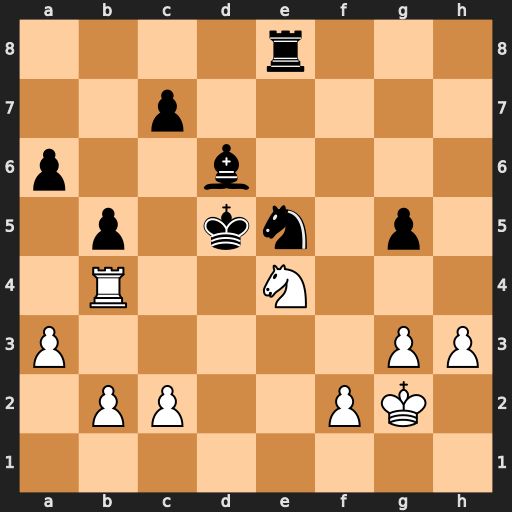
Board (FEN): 4r3/2p5/p2b4/1p1kn1p1/1R2N3/P5PP/1PP2PK1/8
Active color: w
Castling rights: -
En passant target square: -
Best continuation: Nf6+ Kc6 Nxe8 Bxb4 axb4